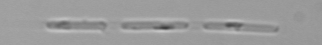
Label: Skeletonema